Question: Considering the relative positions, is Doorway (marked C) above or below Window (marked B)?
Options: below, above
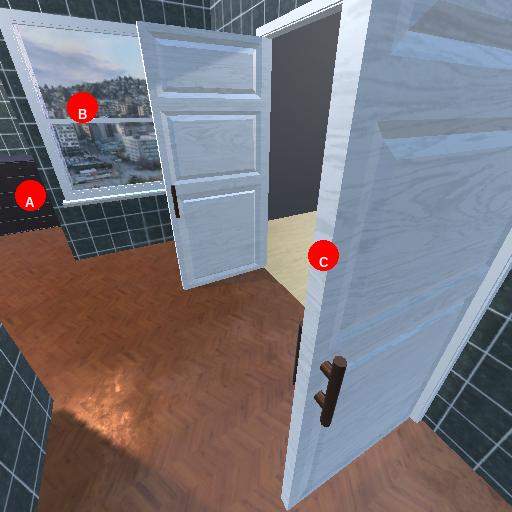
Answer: below